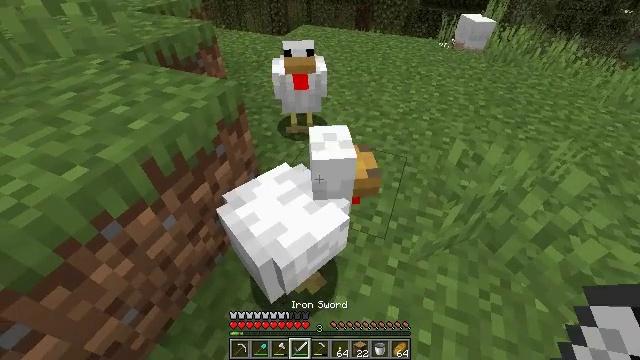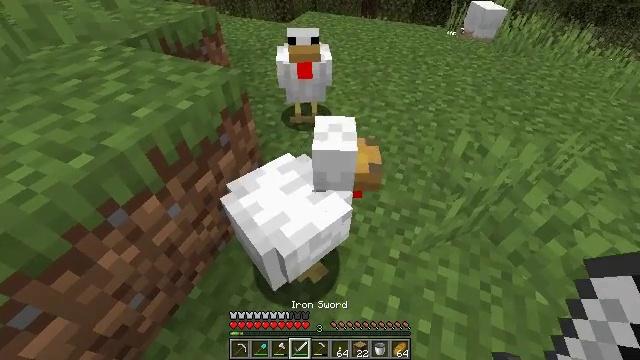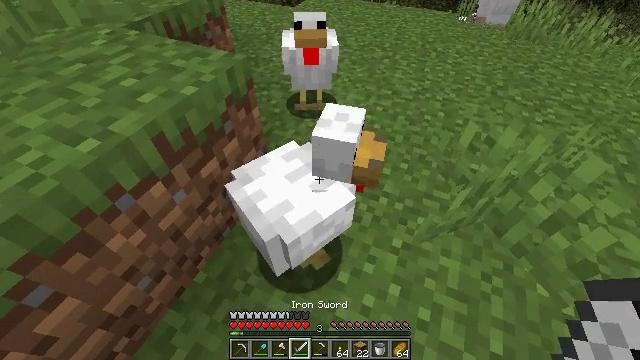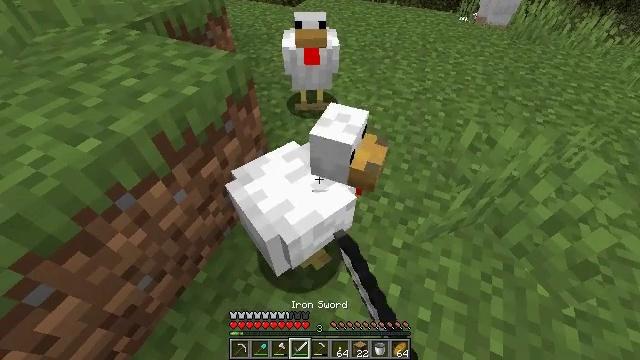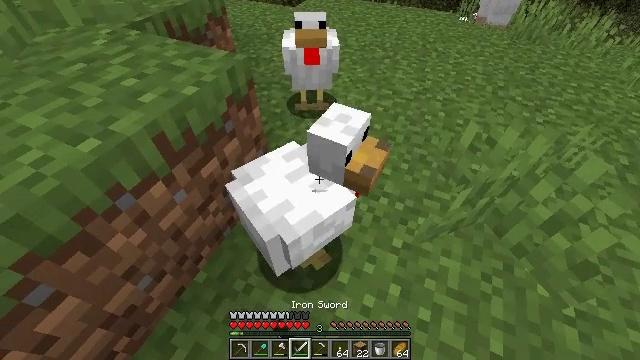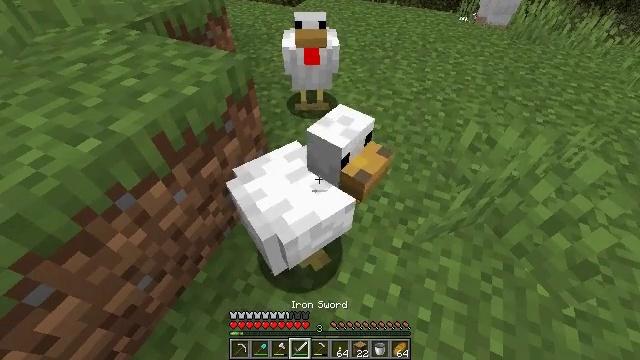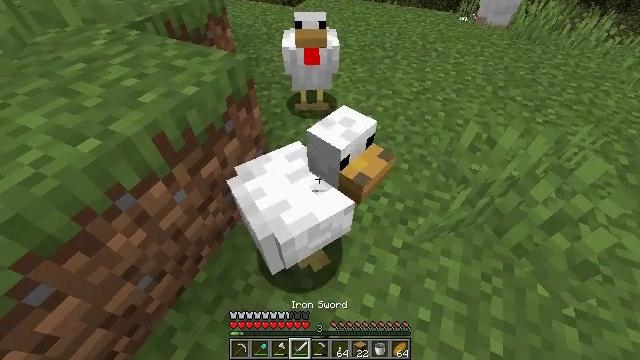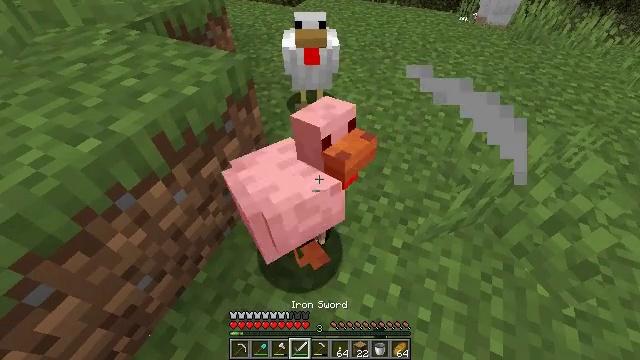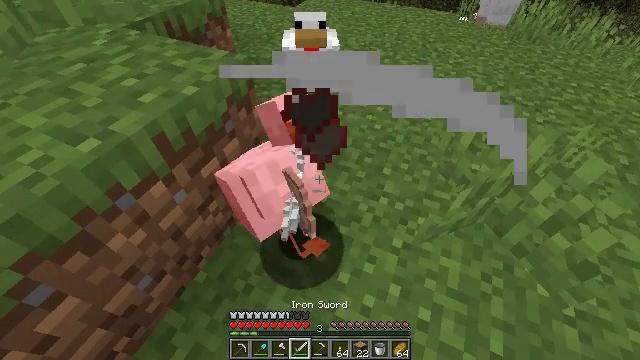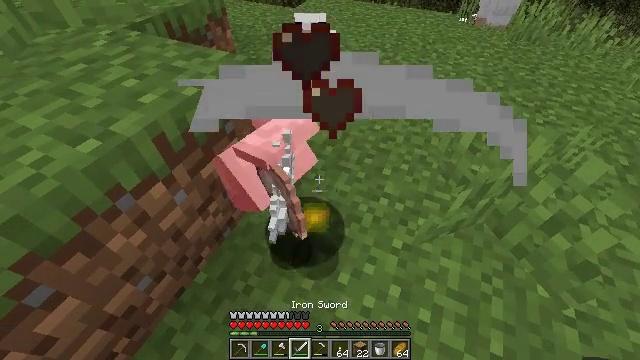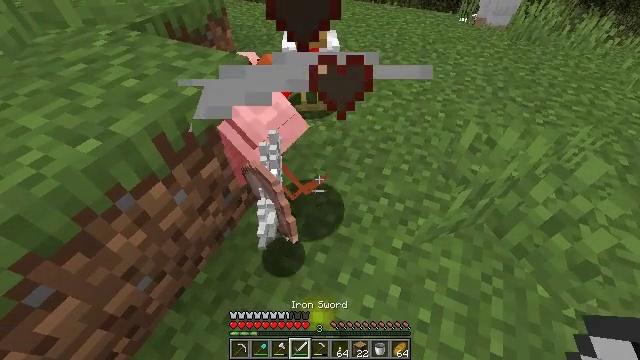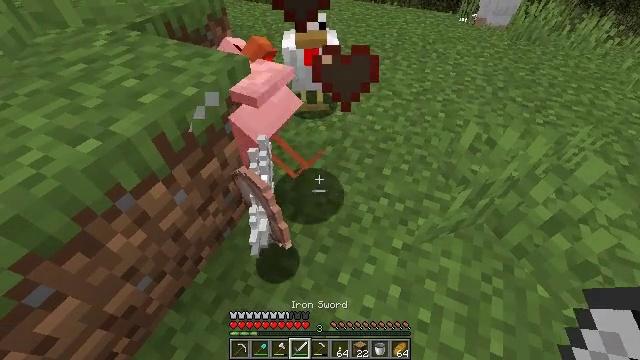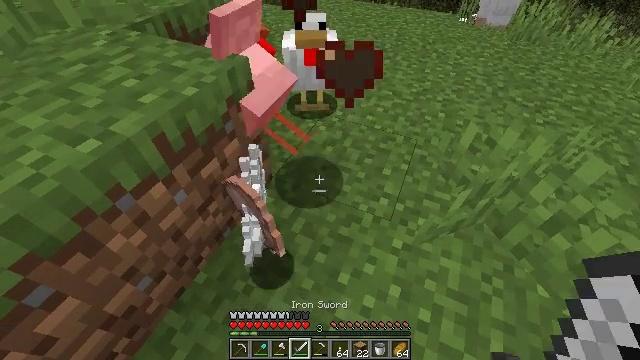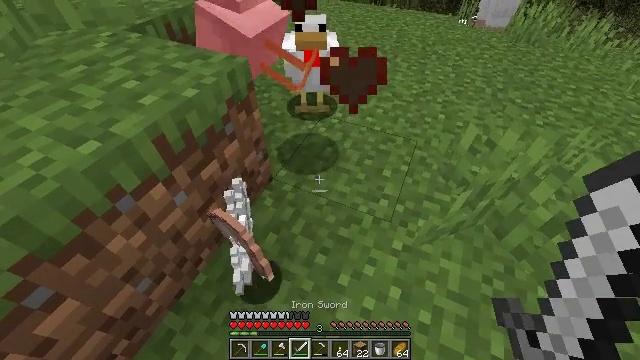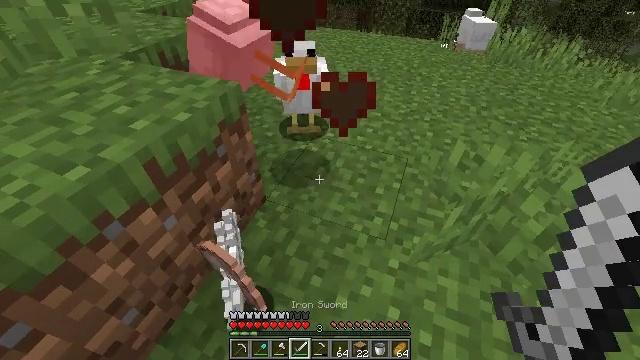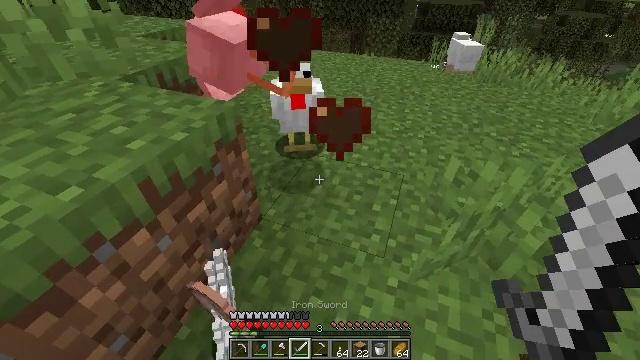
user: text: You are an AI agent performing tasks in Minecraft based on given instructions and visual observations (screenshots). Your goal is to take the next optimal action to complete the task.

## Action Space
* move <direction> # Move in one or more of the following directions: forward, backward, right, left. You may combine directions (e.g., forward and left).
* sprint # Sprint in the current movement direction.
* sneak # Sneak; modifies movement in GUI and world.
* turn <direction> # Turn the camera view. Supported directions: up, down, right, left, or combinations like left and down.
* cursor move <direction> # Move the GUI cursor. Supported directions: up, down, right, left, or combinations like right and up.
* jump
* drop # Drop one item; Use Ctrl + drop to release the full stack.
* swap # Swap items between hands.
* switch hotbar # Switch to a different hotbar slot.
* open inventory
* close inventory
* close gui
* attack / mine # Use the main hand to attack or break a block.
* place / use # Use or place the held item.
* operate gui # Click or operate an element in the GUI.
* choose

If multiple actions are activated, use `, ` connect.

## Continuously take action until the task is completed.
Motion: motion action
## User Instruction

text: Combat the chicken.
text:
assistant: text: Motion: turn left and down
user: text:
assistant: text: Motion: turn left and down, attack / mine
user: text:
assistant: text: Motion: attack / mine
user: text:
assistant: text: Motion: attack / mine
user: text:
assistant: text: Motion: attack / mine
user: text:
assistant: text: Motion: no_op
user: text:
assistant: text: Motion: no_op
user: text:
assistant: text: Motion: no_op
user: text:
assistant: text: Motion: no_op
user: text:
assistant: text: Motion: no_op
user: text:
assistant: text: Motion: no_op
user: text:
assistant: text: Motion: no_op
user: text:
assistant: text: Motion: no_op
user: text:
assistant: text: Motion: turn right and up
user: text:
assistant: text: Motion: turn right and up
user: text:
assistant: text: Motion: move forward
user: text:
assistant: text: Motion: move forward, turn up
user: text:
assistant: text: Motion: move forward, turn left and up
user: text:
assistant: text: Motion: move forward, turn up
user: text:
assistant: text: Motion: no_op
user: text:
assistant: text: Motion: turn left, attack / mine
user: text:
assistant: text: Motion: attack / mine
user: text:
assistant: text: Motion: attack / mine
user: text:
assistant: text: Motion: attack / mine
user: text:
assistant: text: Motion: no_op
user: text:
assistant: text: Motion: no_op